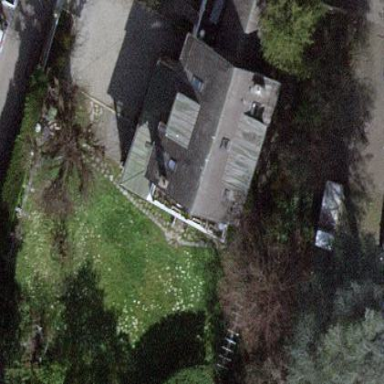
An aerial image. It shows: Garden surrounded by fence.